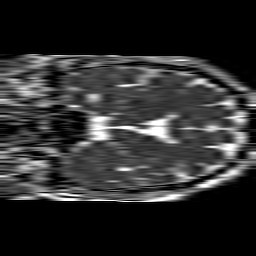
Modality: ADC
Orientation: coronal
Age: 54
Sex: male
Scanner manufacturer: philips
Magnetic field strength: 1.5 T
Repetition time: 4.6 s
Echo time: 0.09059 s